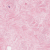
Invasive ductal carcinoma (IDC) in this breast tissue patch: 0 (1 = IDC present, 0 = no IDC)